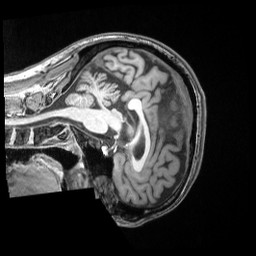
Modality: T1w
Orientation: sagittal
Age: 40
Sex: male
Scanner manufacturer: siemens
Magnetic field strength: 3 T
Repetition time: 2 s
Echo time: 0.00339 s